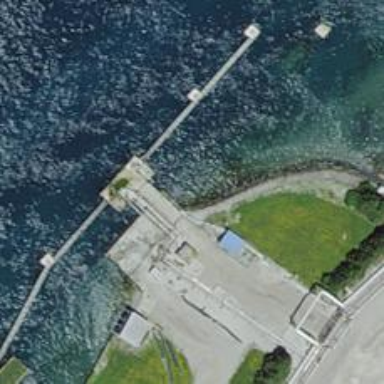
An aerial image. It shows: Pier with mooring facilities.